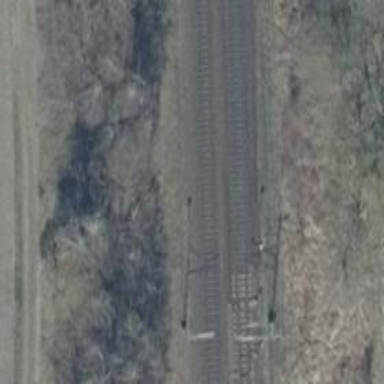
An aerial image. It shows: Railway signal.